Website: apple
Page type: address-validator
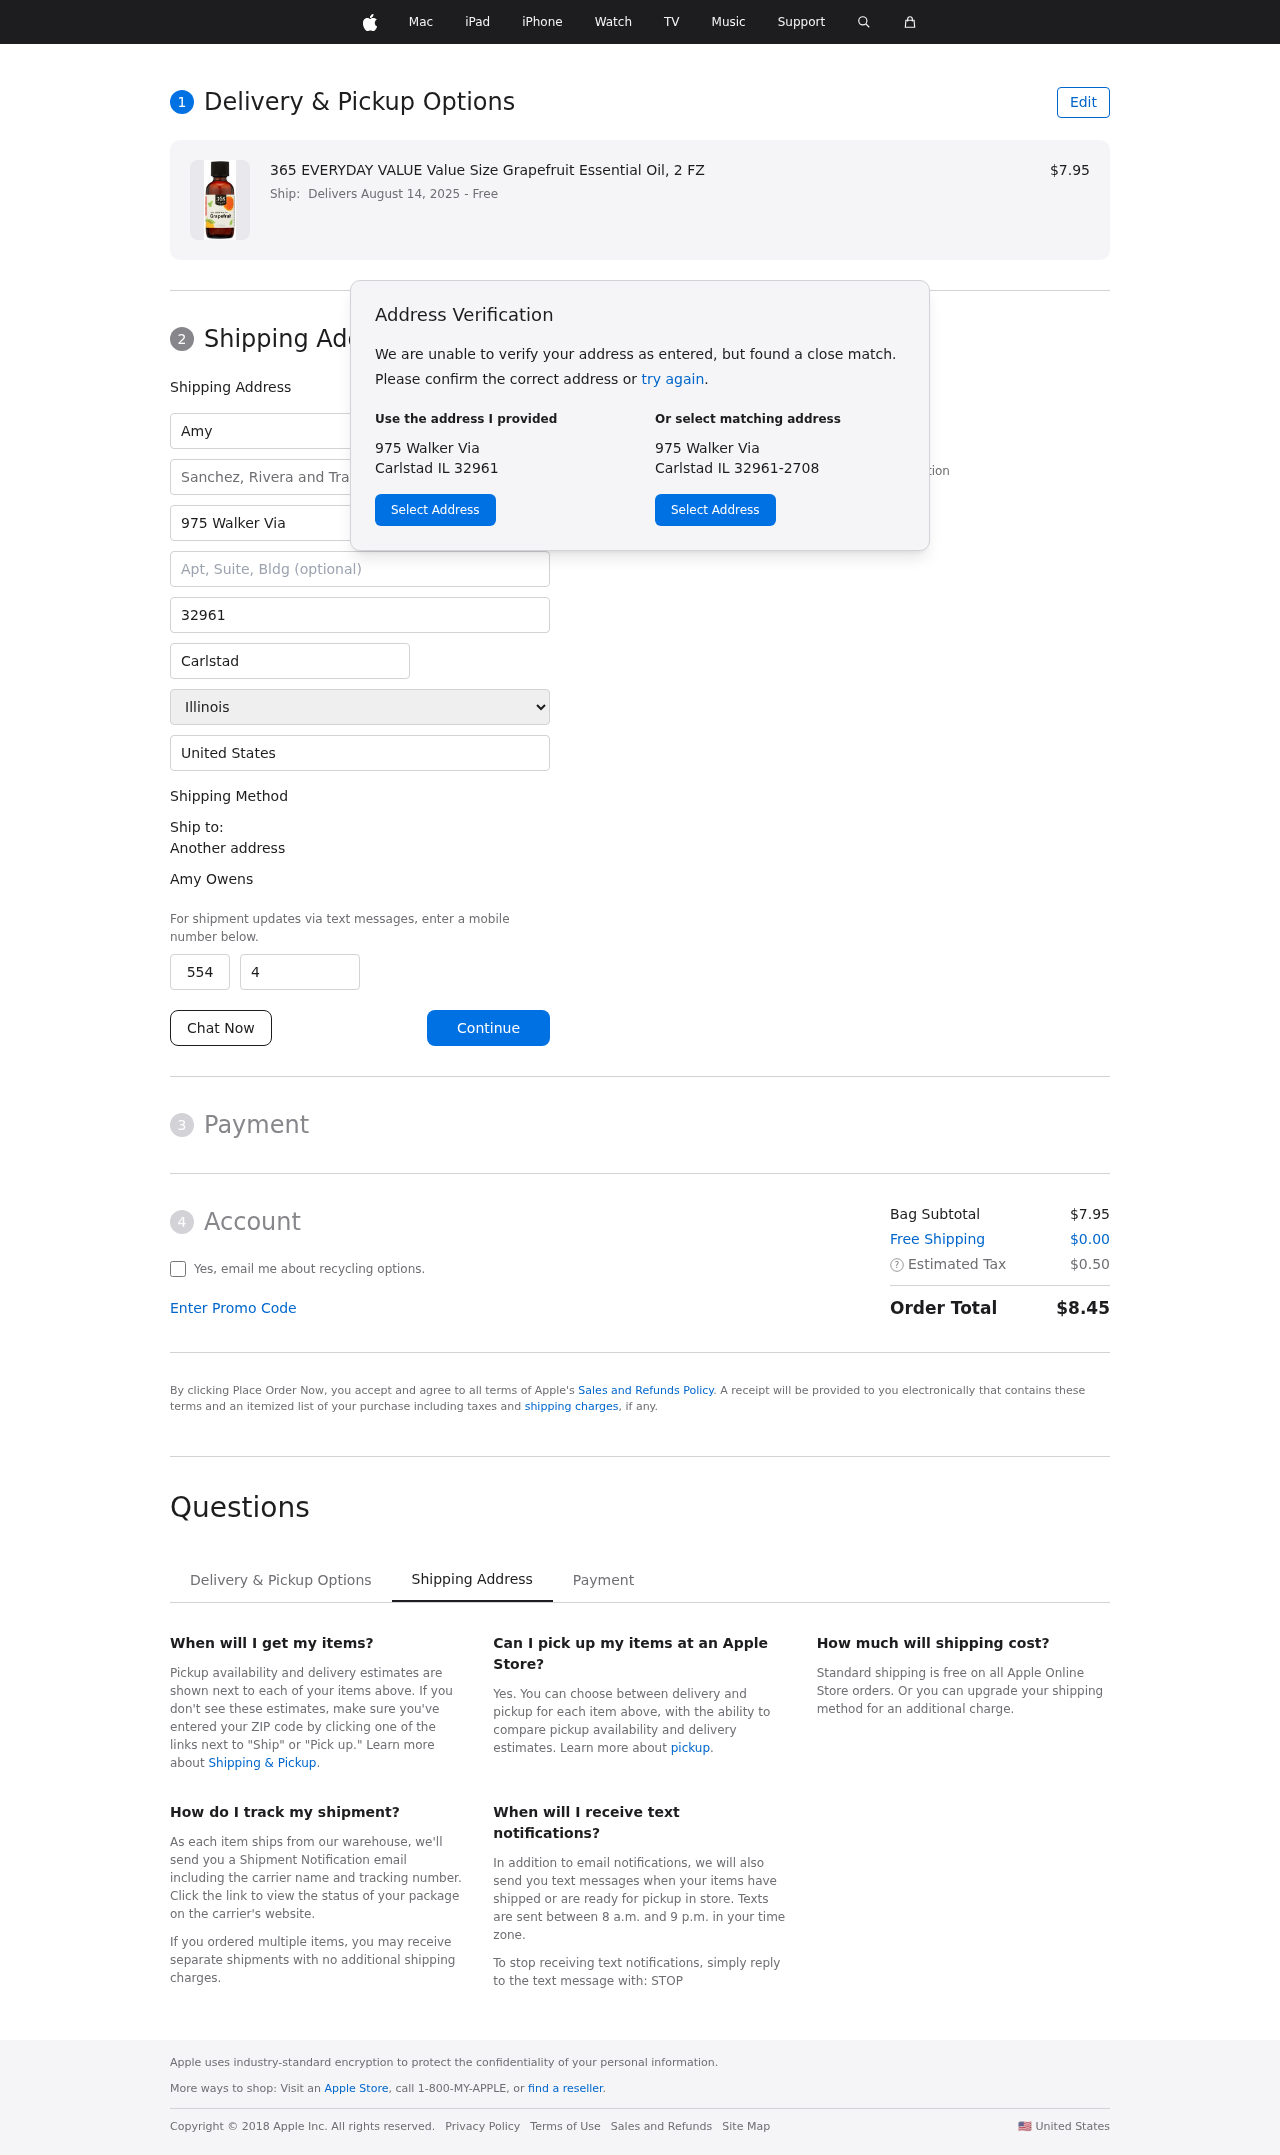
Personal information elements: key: PII_CITY
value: Carlstad
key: PII_COMPANY
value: Sanchez, Rivera and Tran
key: PII_COUNTRY
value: United States
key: PII_FIRSTNAME
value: Amy
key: PII_FULLNAME
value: Amy Owens
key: PII_LASTNAME
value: Owens
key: PII_PHONE_AREA
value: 554
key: PII_PHONE_SUFFIX
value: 4089
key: PII_POSTCODE
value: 32961
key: PII_STATE
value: Illinois
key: PII_STREET
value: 975 Walker Via
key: PII_CITY_STATE_ZIP
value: Carlstad IL 32961
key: PII_STATE_ABBR
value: IL
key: PII_POSTCODE_FULL
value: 32961
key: PII_POSTCODE_NUMERIC
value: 32961
Product elements: key: PRODUCT1_NAME
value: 365 EVERYDAY VALUE Value Size Grapefruit Essential Oil, 2 FZ
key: PRODUCT1_PRICE
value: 7.95
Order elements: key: ORDER_DELIVERY_DATE
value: Delivers August 14, 2025
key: ORDER_SUBTOTAL
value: $7.95
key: ORDER_SHIPPING_COST
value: $0.00
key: ORDER_TAX
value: $0.50
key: ORDER_TOTAL
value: $8.45